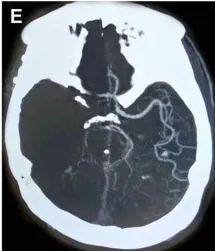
Case 1. Postoperative axial computed tomography angiography (CTA).
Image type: radiology (ct)